Interaction volume radius: 5 \u00c5
Interaction volume height: 25 \u00c5
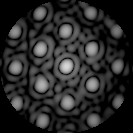
Disorder parameter: 0.1478